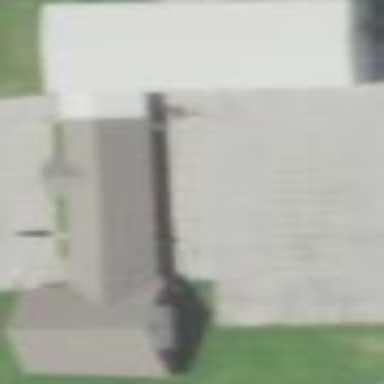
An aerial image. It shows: Building that serves as place of worship.